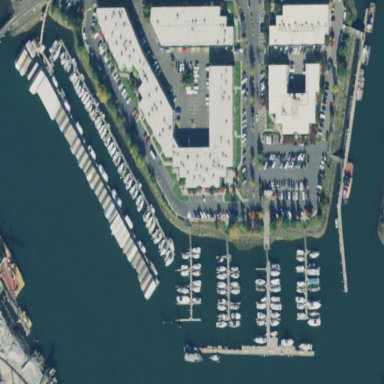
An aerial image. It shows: Marina area for leisure land.